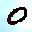
Label: 0